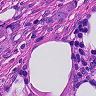
Metastatic tissue present: yes